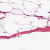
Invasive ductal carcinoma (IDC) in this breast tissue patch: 0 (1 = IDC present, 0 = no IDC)